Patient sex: F
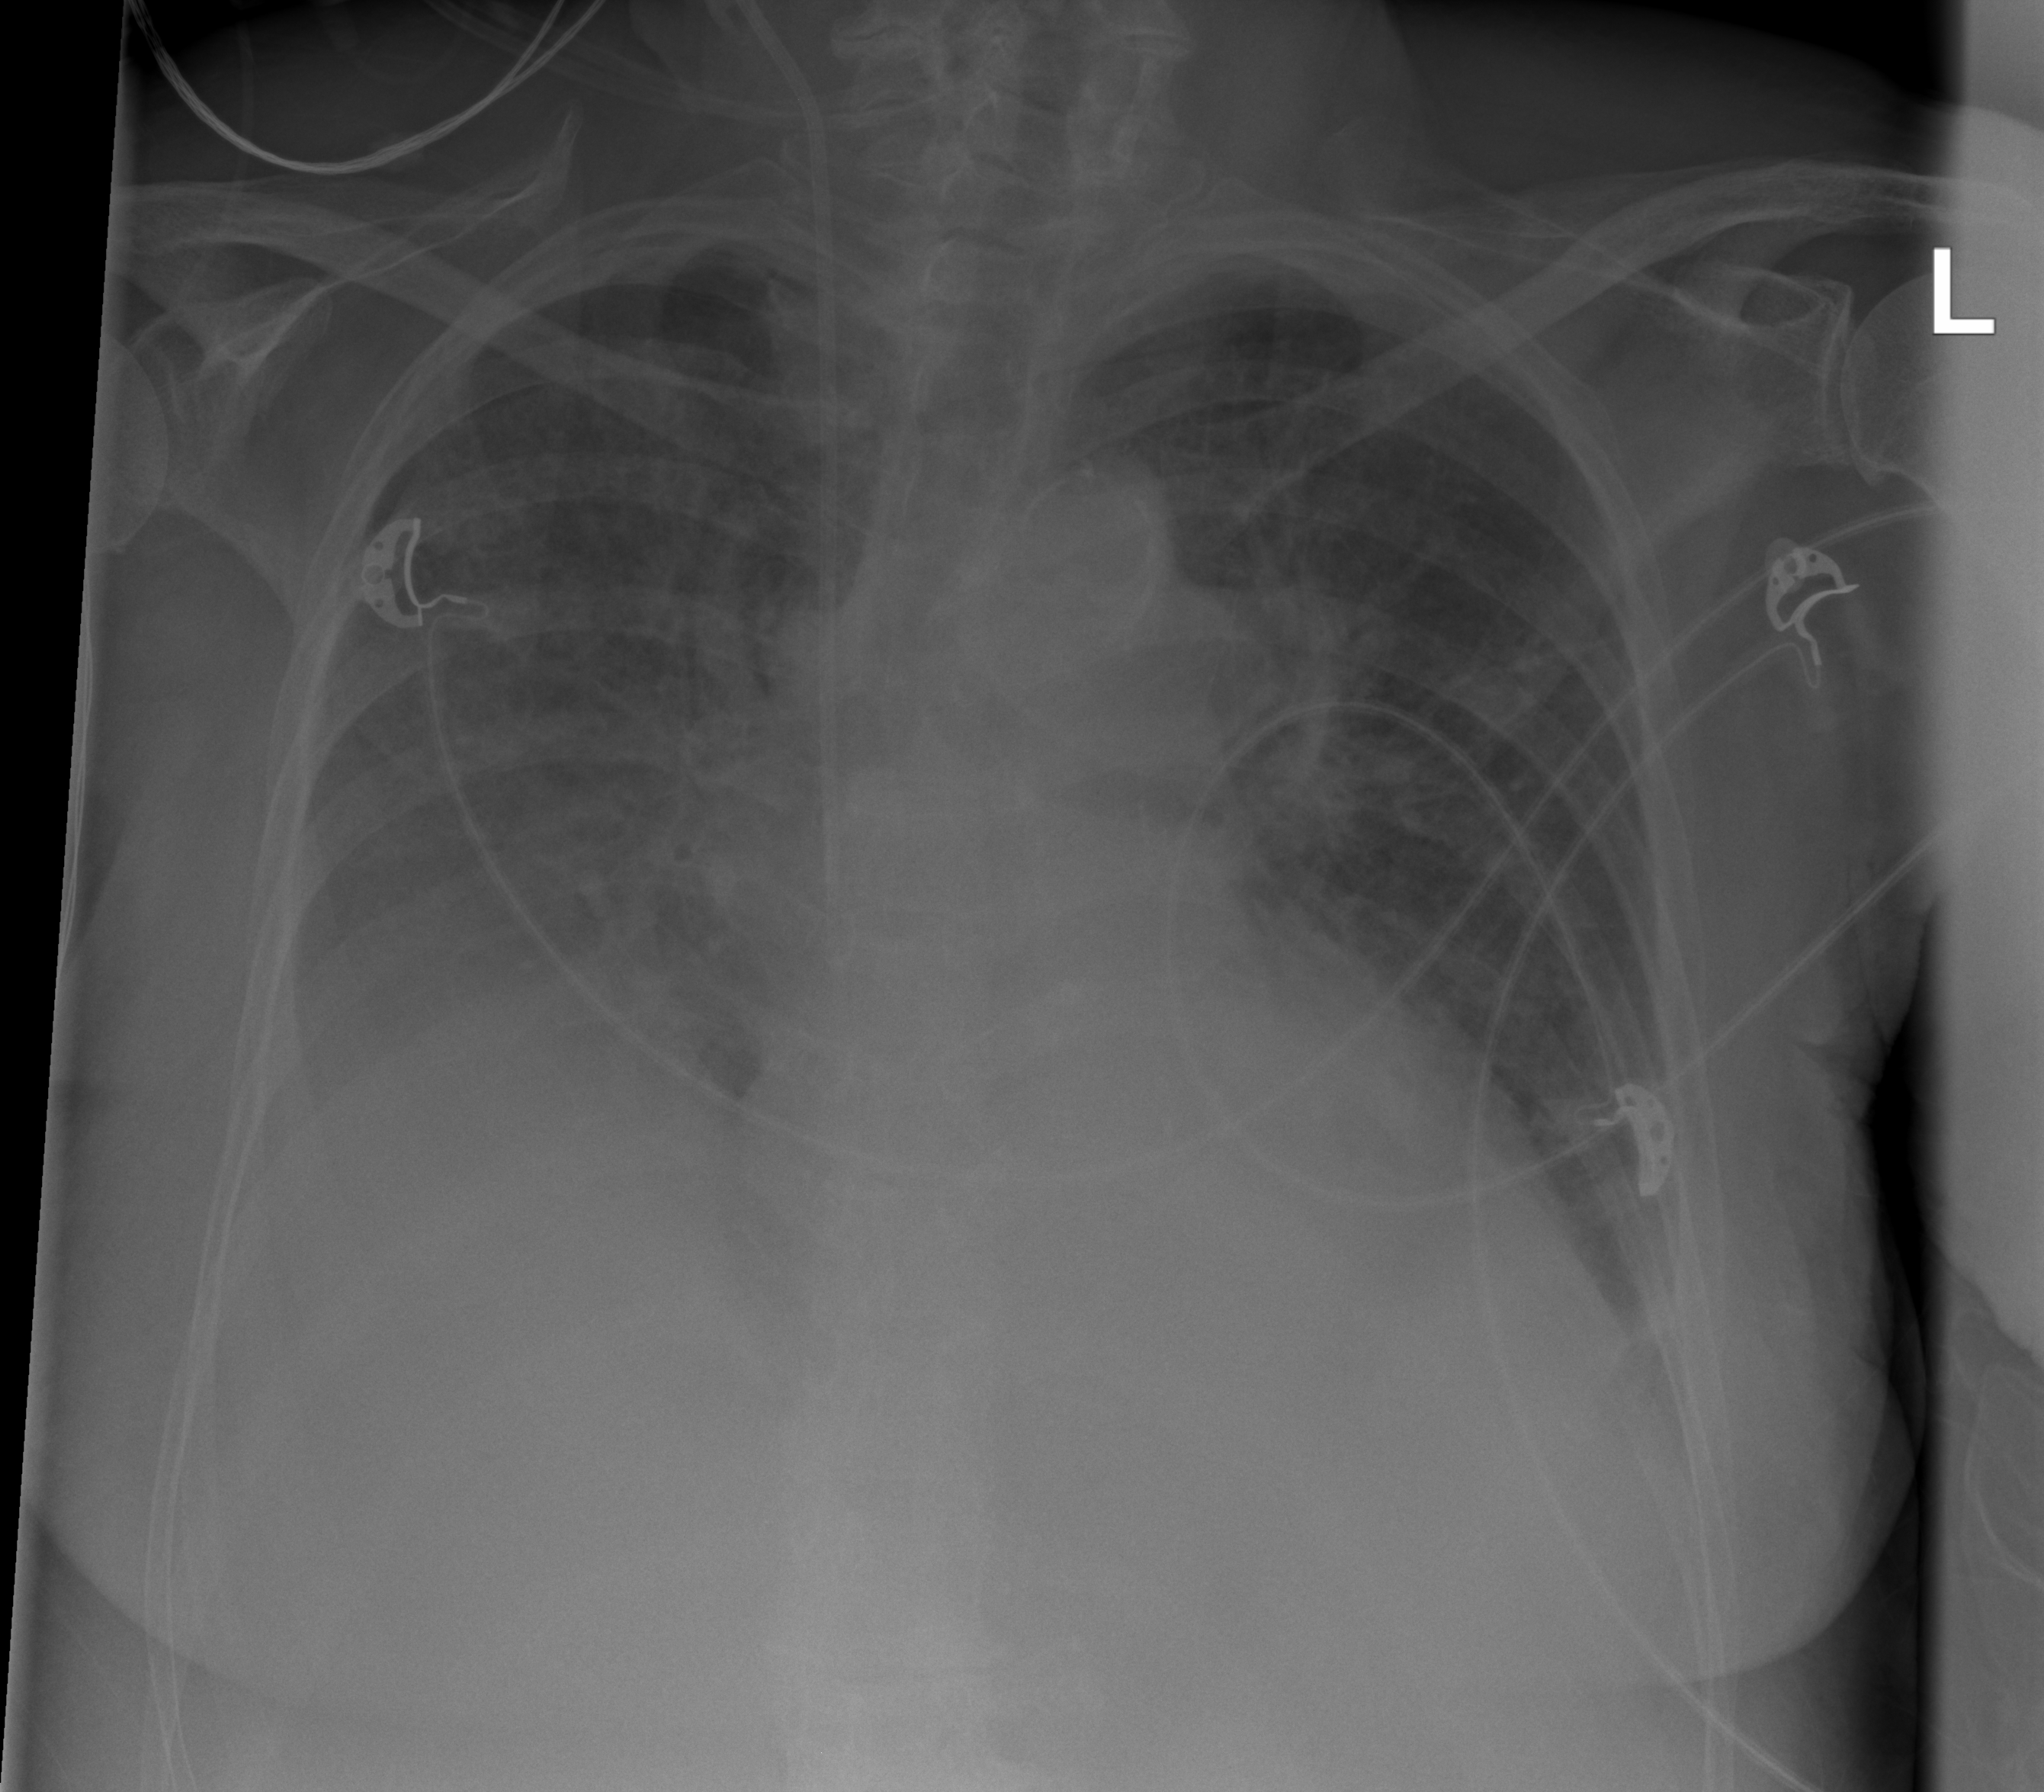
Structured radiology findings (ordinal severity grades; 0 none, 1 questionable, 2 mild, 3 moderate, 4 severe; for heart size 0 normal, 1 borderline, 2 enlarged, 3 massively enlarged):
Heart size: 0
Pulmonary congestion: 2
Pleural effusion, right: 3
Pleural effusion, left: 2
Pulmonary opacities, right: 0
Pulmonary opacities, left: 0
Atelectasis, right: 2
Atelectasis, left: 2